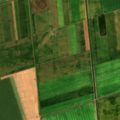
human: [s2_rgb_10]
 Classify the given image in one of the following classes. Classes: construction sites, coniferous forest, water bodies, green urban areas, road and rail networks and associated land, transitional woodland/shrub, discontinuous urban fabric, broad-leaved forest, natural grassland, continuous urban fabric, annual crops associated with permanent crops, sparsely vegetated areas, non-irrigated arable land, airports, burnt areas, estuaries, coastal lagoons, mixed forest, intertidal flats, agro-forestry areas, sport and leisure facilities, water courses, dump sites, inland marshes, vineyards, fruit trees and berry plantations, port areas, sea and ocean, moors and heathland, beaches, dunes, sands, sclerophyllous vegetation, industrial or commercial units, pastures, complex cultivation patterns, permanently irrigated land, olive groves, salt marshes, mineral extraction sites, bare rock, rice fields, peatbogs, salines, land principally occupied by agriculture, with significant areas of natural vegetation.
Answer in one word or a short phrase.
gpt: non-irrigated arable land